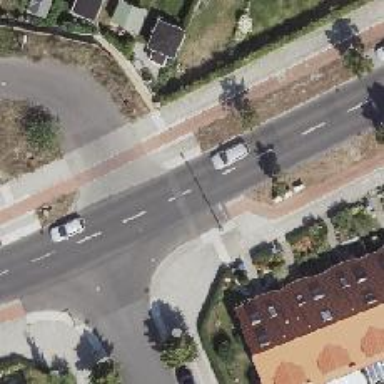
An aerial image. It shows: Uncontrolled crossing on the road.